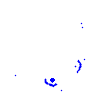
Particle: pion